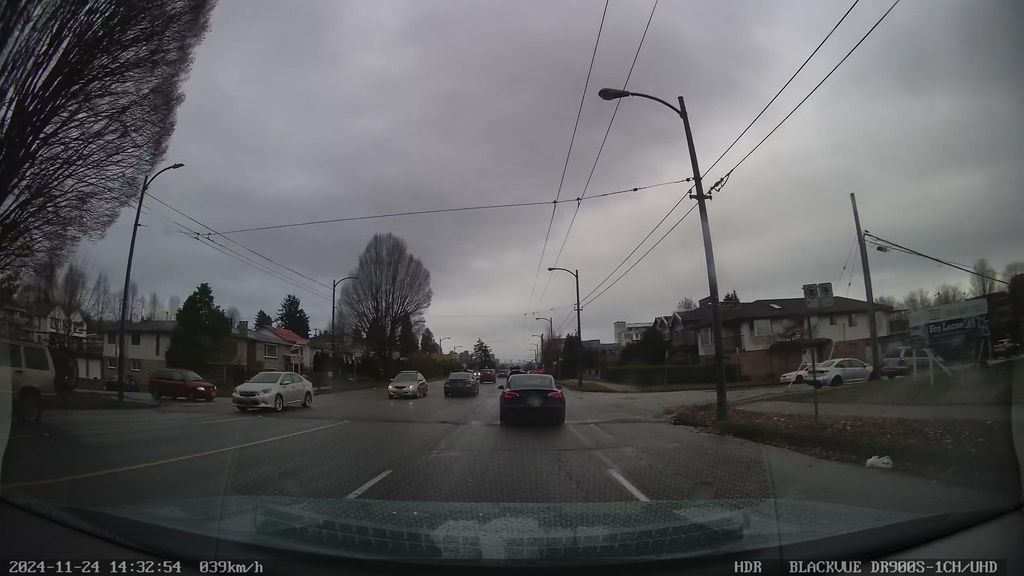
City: vancouver